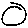
Label: circle